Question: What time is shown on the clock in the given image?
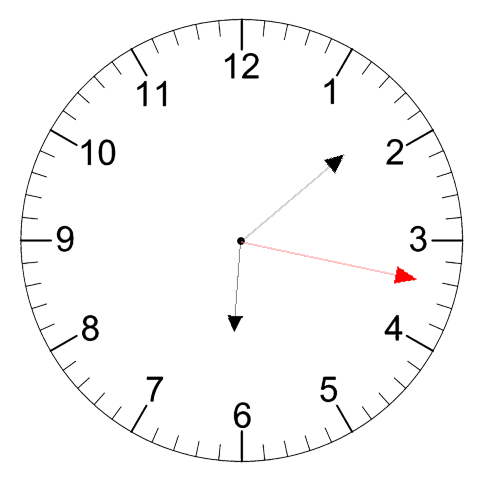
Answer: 06:08:17